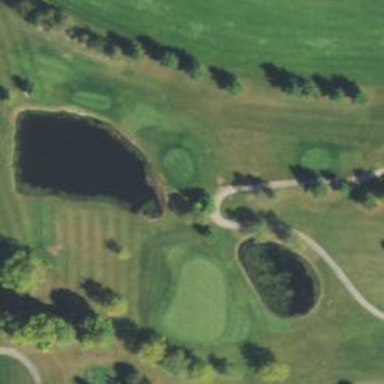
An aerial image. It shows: Water hazard in golf course. The hazard is natural water feature.